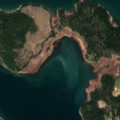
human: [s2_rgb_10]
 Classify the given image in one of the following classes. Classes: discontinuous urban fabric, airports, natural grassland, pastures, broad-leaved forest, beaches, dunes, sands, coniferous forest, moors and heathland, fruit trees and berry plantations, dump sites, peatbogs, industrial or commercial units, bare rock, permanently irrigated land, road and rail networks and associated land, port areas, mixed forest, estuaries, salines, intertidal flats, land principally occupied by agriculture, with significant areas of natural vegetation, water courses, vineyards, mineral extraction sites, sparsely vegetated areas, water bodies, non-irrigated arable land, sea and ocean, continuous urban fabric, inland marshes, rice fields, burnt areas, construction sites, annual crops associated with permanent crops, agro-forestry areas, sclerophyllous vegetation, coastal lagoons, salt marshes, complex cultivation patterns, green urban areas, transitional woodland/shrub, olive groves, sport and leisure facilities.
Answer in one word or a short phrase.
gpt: coniferous forest, mixed forest, sea and ocean